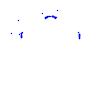
Particle: kaon